Fundus camera: zeiss
Shooting center: fovea
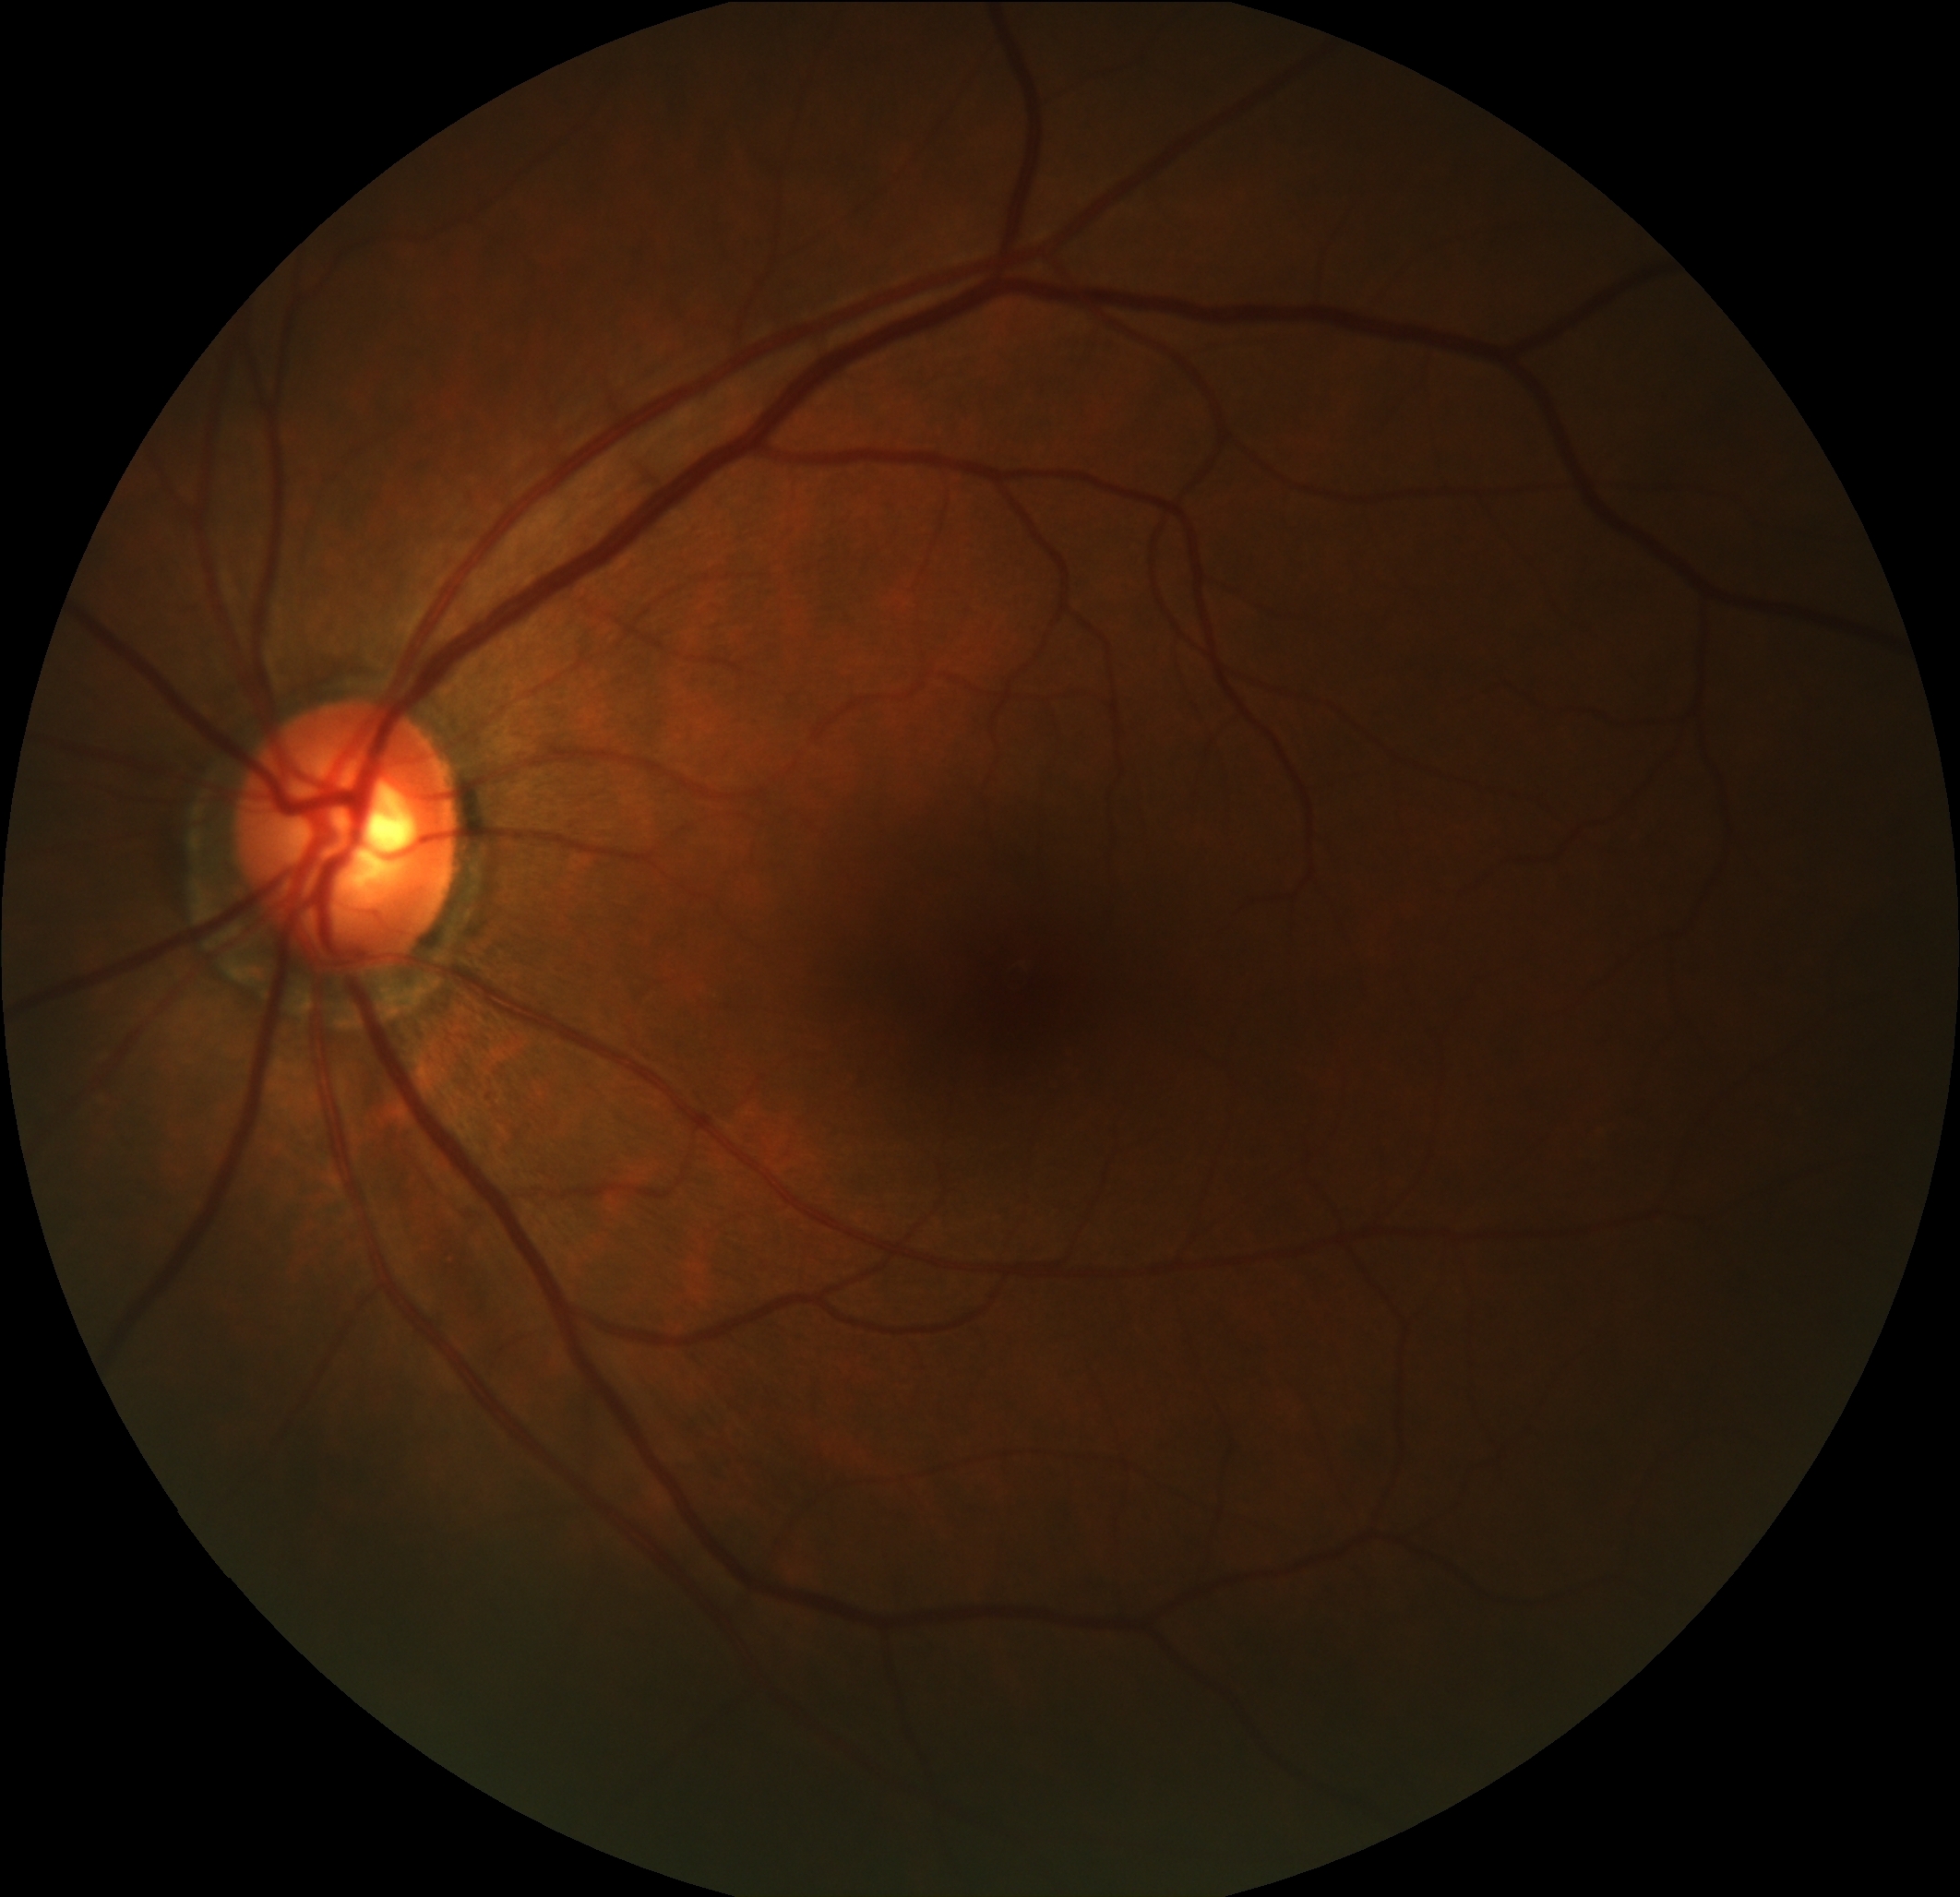
Pathologic myopia: no
Patchy retinal atrophy: present
Retinal detachment: absent